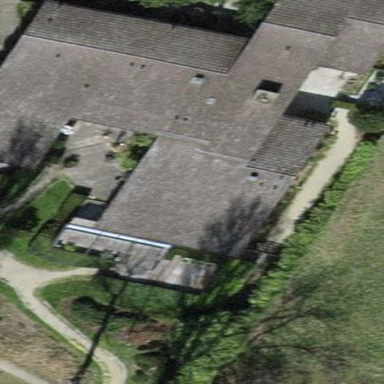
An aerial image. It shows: House with flat roof.